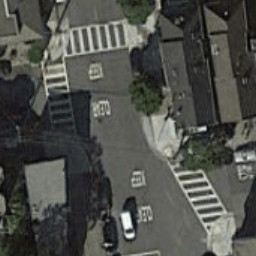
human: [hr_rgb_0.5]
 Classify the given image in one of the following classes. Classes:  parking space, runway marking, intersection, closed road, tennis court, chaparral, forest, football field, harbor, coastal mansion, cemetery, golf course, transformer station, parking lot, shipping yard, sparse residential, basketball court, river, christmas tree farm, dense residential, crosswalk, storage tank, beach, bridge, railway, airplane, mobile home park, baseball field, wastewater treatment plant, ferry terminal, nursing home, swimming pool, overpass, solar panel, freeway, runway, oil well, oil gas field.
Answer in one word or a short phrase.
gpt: crosswalk